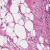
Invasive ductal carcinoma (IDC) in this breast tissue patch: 0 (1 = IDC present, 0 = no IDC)